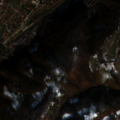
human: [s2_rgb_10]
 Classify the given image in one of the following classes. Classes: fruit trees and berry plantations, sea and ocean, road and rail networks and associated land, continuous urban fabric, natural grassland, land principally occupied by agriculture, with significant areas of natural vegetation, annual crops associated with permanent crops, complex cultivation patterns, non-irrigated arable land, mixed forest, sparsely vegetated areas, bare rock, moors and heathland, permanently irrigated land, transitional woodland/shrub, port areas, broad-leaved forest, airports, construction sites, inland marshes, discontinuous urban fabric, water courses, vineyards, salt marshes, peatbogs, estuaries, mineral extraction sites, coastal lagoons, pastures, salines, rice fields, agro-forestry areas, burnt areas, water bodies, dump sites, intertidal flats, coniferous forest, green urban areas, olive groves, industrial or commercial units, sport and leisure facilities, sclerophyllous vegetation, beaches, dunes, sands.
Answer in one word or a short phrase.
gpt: discontinuous urban fabric, industrial or commercial units, pastures, broad-leaved forest, transitional woodland/shrub